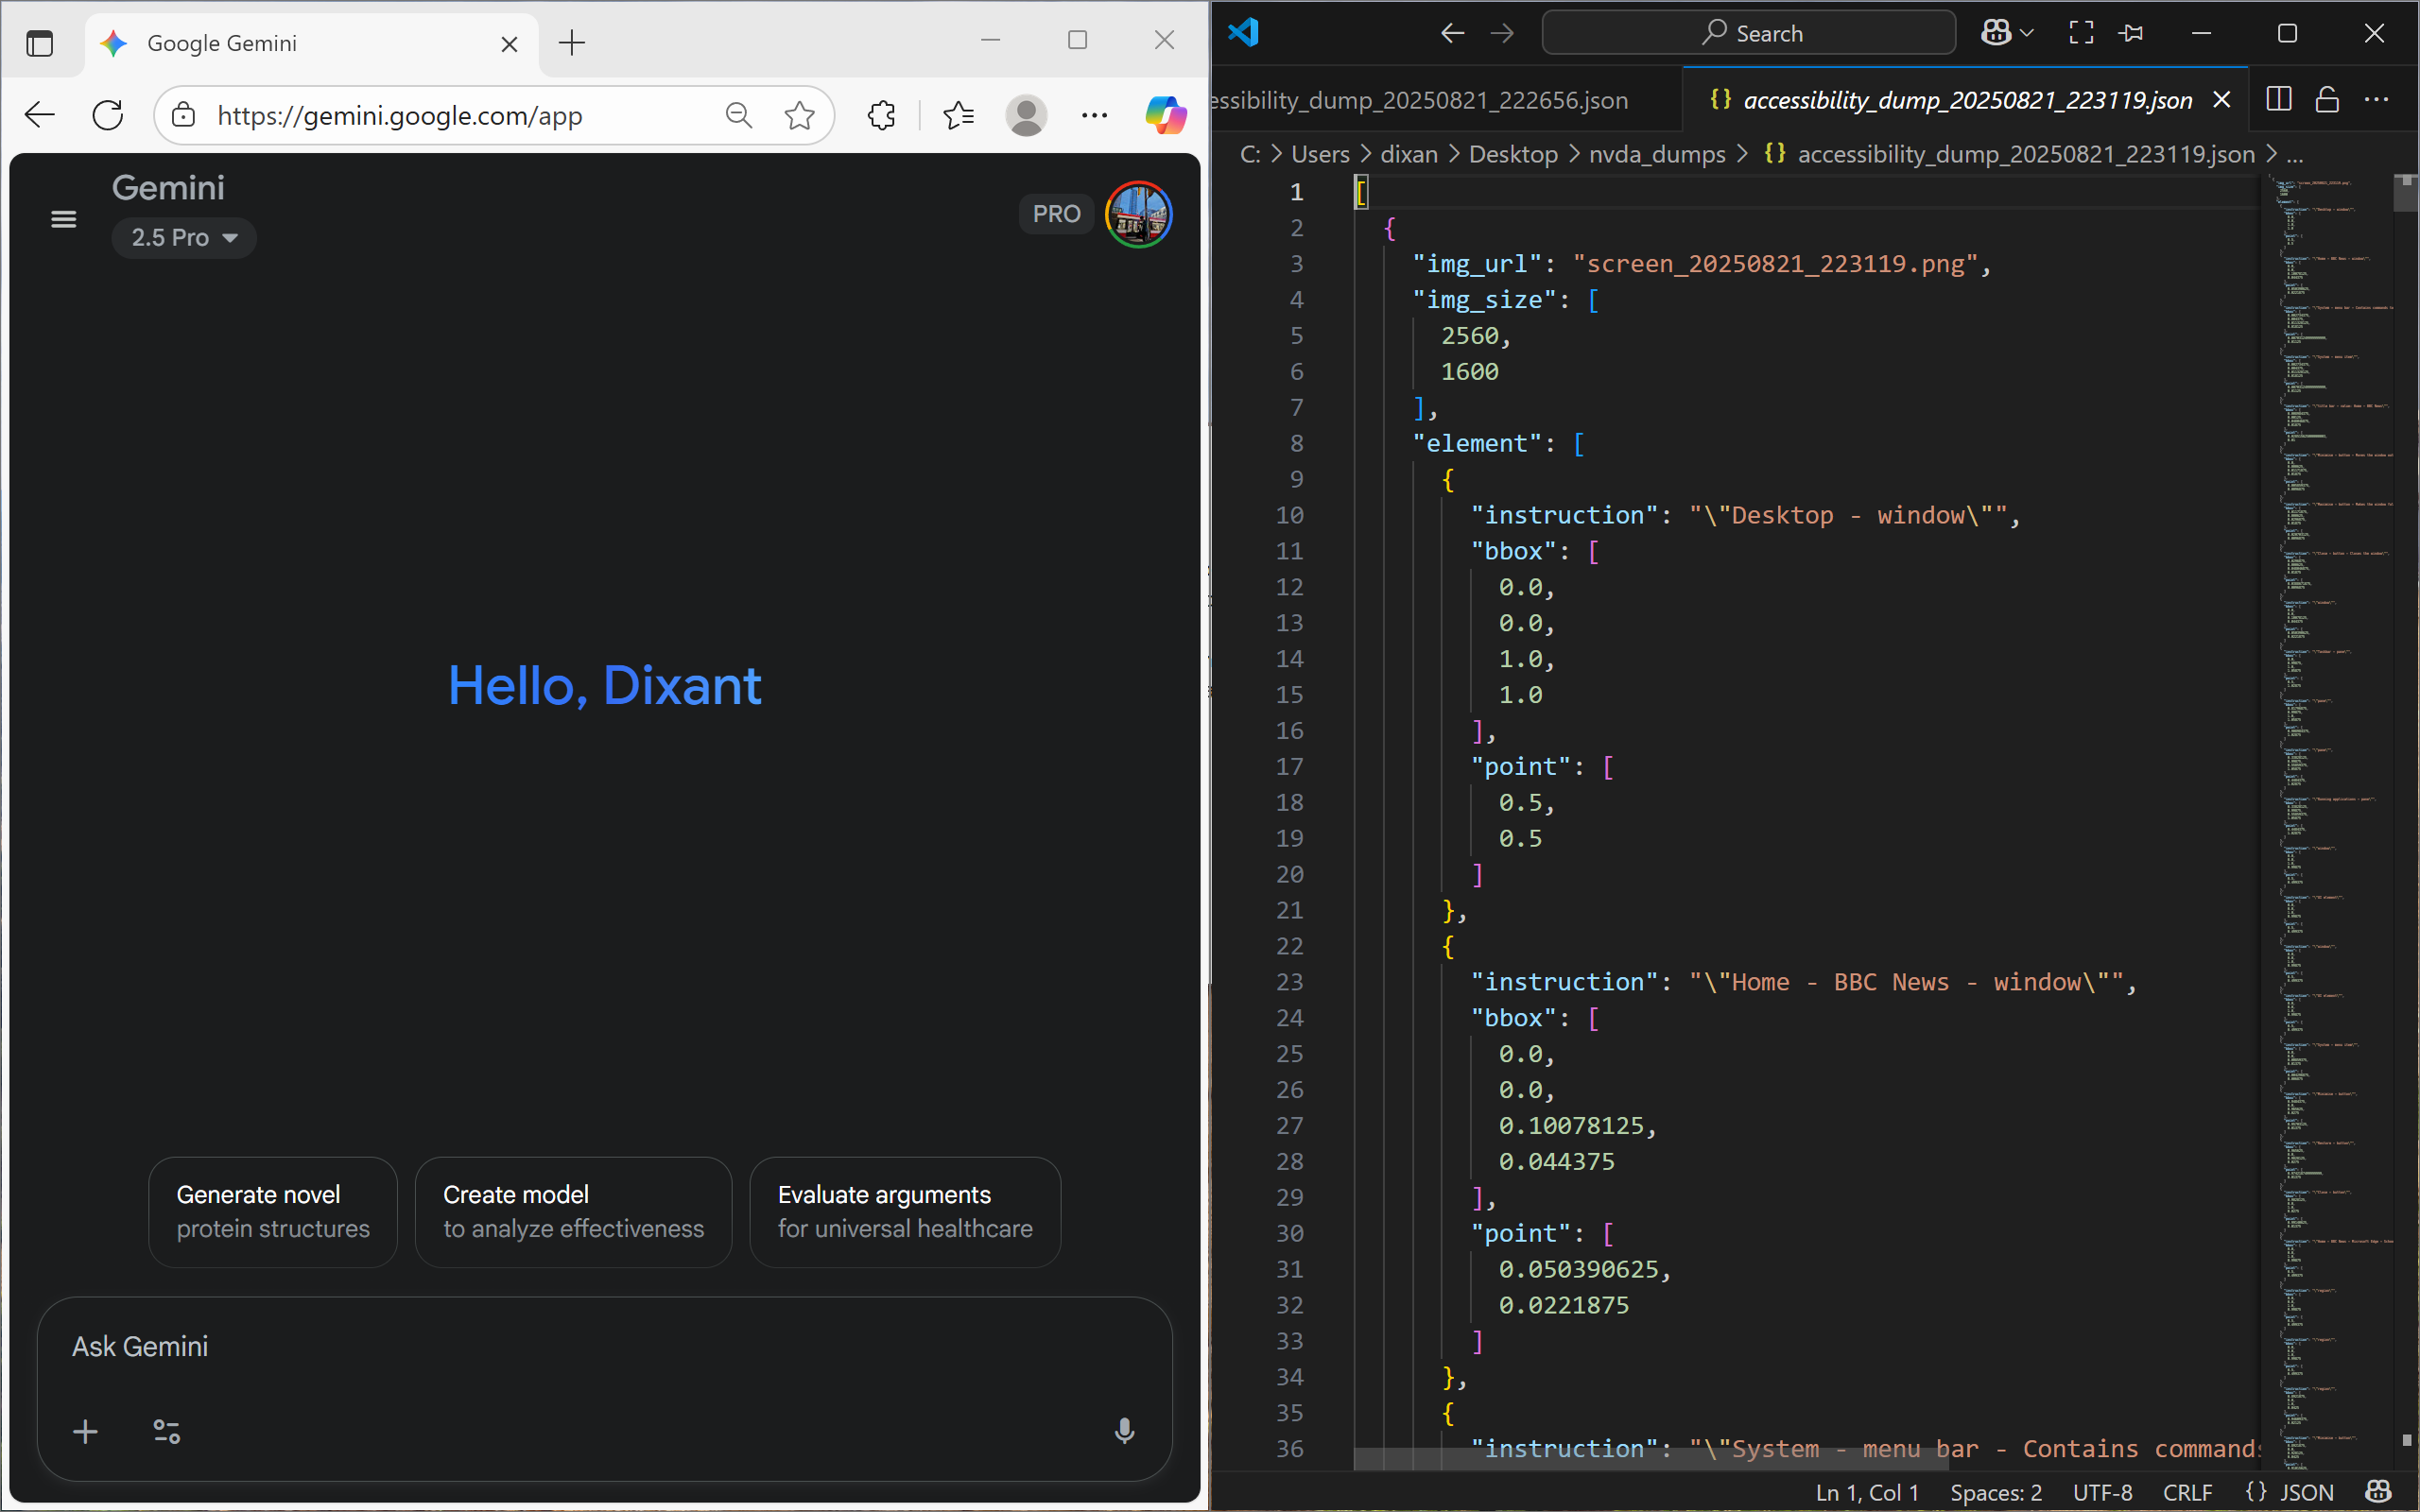
UI elements on screen:
"Desktop - window"
"Google Gemini - window"
"System - menu bar - Contains commands to manipulate the window"
"System - menu item"
"title bar - value: Google Gemini"
"Minimise - button - Moves the window out of the way"
"Maximise - button - Makes the window full screen"
"Close - button - Closes the window"
"window"
"Taskbar - pane"
"pane"
"Running applications - pane"
"accessibility_dump_20250821_223119.json - Visual Studio Code - window"
"accessibility_dump_20250821_223119.json - Visual Studio Code - pane"
"pane"
"Minimize - button"
"Maximize - button"
"Close - button"
"pane"
"accessibility_dump_20250821_223119.json - Visual Studio Code - document"
"section"
"pane"
"window"
"UI element"
"window"
"UI element"
"Welcome to NVDA - window"
"title bar - value: Welcome to NVDA"
"Close - button - Closes the window"
"Welcome to NVDA - dialog - Welcome to NVDA!
Most commands for controlling NVDA require you to hol..."
"Welcome to NVDA! - window"
"Welcome to NVDA! - text"
"Most commands for controlling NVDA require you to hold down the NVDA key while pressing other key..."
"Options - window"
"Options - grouping"
"Keyboard layout: - window"
"Keyboard layout: - text"
"Keyboard layout: - window"
"Keyboard layout: - combo box - value: laptop"
"Keyboard layout: - text - value: laptop"
"Open - button"
"Use CapsLock as an NVDA modifier key - window"
"Use CapsLock as an NVDA modifier key - check box"
"Start NVDA after I sign in - window"
"Start NVDA after I sign in - check box"
"Show this dialog when NVDA starts - window"
"Show this dialog when NVDA starts - check box"
"OK - window"
"OK - button"
"window"
"Spotify – Liked Songs - document"
"section"
"accessibility_dump_20250821_223119.json - Visual Studio Code - document"
"section"
"window"
"pane"
"window"
"pane"
"window"
"Desktop - list"